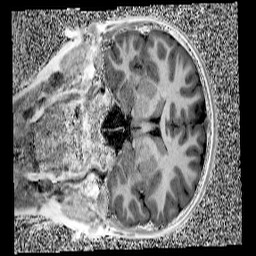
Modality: UNIT1
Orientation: coronal
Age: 9
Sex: male
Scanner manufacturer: siemens
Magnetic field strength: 3 T
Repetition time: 4 s
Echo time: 0.00299 s